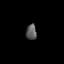
Tissue: skin
Cell type: Others
Senescence score: 0.7162
Nuclear area (px): 158
Mean DAPI intensity: 92.791